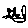
Label: cat